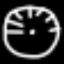
Label: clock